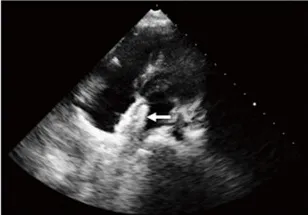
Transcatheter closure of ASD shown by transthoracic color Doppler echocardiography. The atrial septal occluder was well-positioned without residual shunt (see arrow).
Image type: radiology (ultrasound)